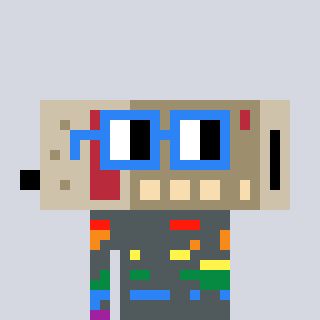
a pixel art character with square blue glasses, a cordless phone-shaped head and a bege-colored body on a cool background